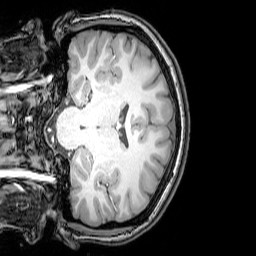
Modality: T1w
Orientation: coronal
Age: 23
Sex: female
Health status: healthy
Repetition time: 0.081 s
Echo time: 0.037 s